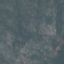
Label: HerbaceousVegetation